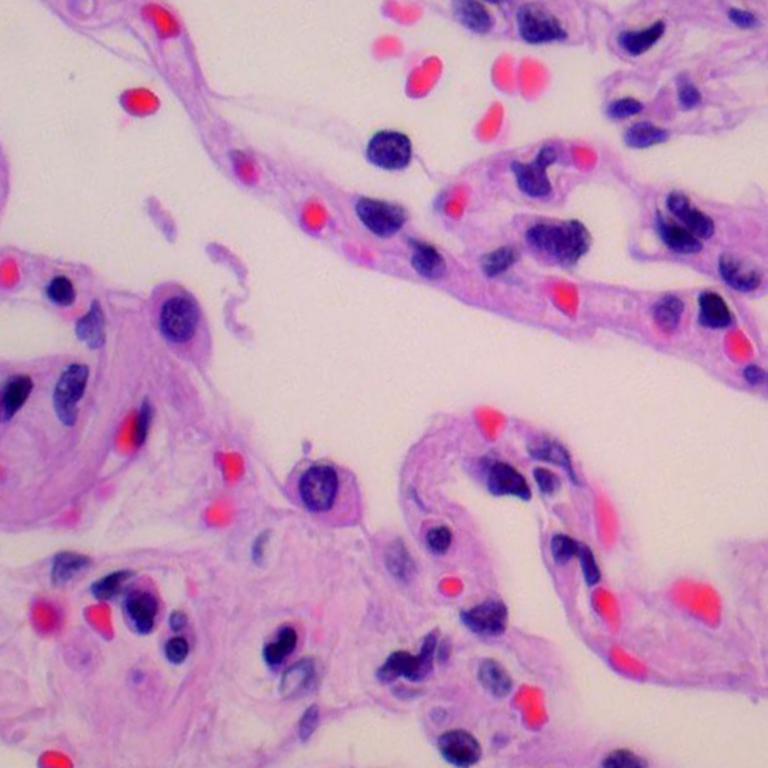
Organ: lung
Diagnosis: benign